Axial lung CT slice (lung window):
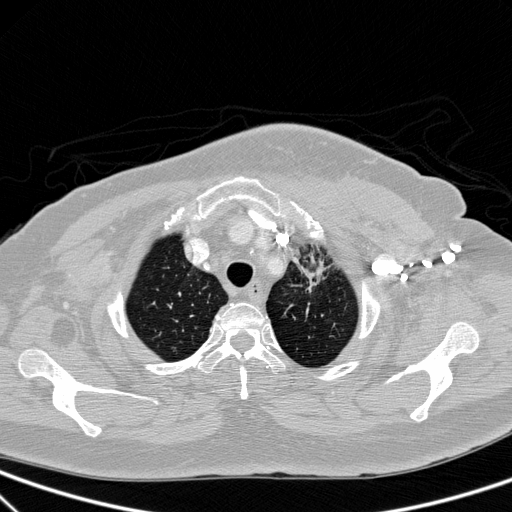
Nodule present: no